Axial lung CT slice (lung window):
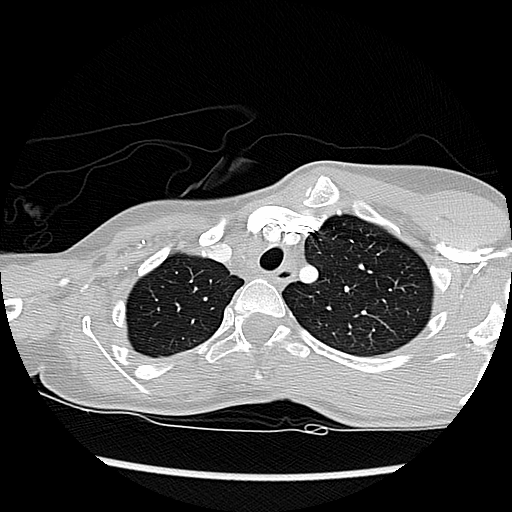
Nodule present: no